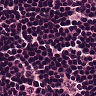
Metastatic tissue present: no